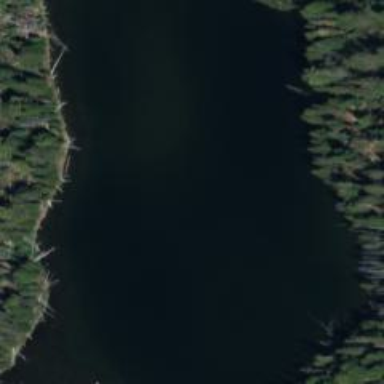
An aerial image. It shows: Serene lake.